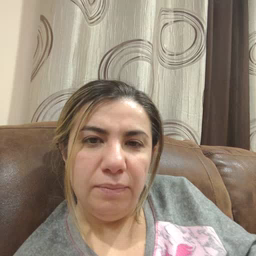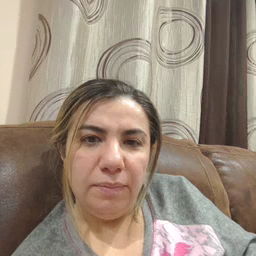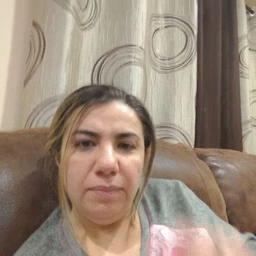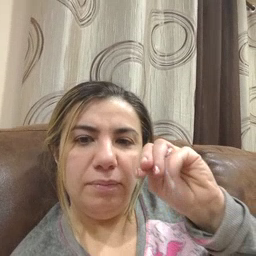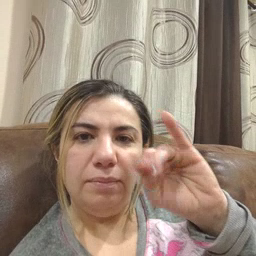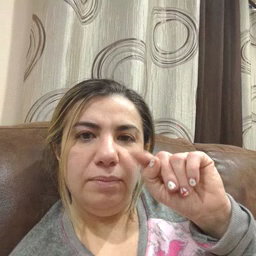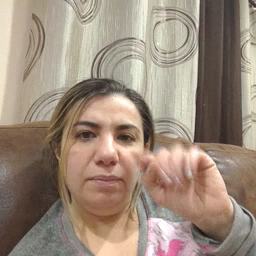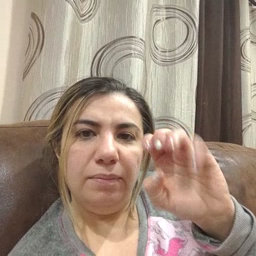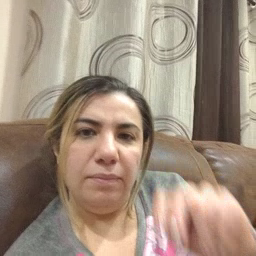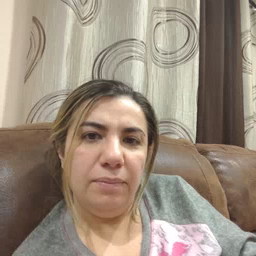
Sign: mitten